【题型】填空题　【知识点】函数　【难度】medium
若函数$y=a^x(a>1)$和它的反函数的图象与函数$y=\dfrac{1}{x}$的\\
图象分别交于点$A$、$B$，若$|AB|=2\sqrt{2}$，则$a$约等于\underline{\quad\quad\quad}（精确到$0.1$）.
【解答】
\noindent 【答案】$8.4$\\
\noindent 【分析】根据题意画出图形，如图，设$A(x,a^x)$，函数$y=a^x(a>1)$和它的反函数的图象与函\\
数$y=\dfrac{1}{x}$的图象关于直线$x-y=0$对称，得出点$A$到直线$y=x$的距离为$AB$的一半，利用点到直\\
线的距离公式及$A(x,a^x)$在函数$y=\dfrac{1}{x}$的图象上得到$a=\sqrt[\sqrt{2}-1]{\sqrt{2}+1}\approx8.4$即可.\\
\noindent 【详解】解：根据题意画出图形，如图，\\

\noindent 设$A(x,a^x)$，\\
\noindent $\because$函数$y=a^x(a>1)$和它的反函数的图象与函数$y=\dfrac{1}{x}$的图象关于直线$x-y=0$对称，\\
\noindent $\therefore |AB|=2\sqrt{2}$，$\Rightarrow$点$A$到直线$y=x$的距离为$\sqrt{2}$，\\
\noindent $\therefore \dfrac{|x-a^x|}{\sqrt{2}}=\sqrt{2}\Rightarrow a^x-x=2$， ①\\
\noindent 又$A(x,a^x)$在函数$y=\dfrac{1}{x}$的图象上，$\Rightarrow a^x=\dfrac{1}{x}$， ②\\
\noindent 由①②得：$\dfrac{1}{x}-x=2\Rightarrow x=\sqrt{2}-1$，\\
\noindent $\therefore a^{\sqrt{2}-1}-(\sqrt{2}-1)=2$， $\Rightarrow a=\sqrt[\sqrt{2}-1]{\sqrt{2}+1}\approx8.4$\\
\noindent 故答案为：$8.4$.\\
\noindent 【点睛】本题考查了互为反函数的性质、点到直线的距离，属于中档题.
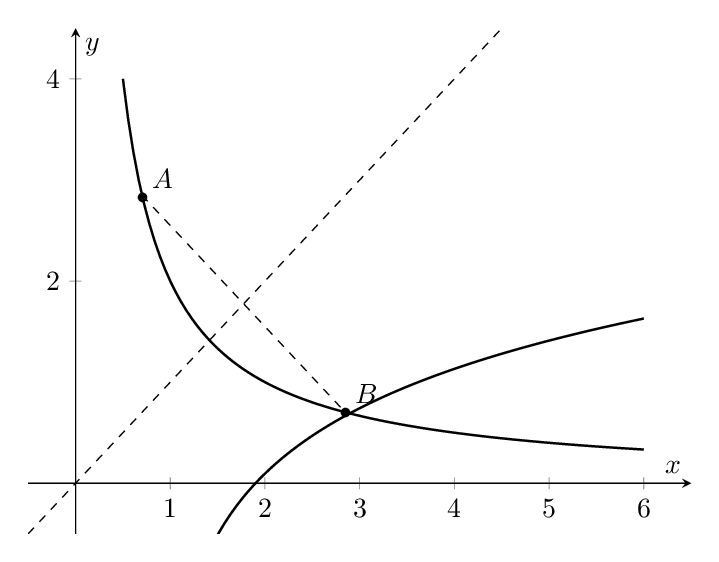